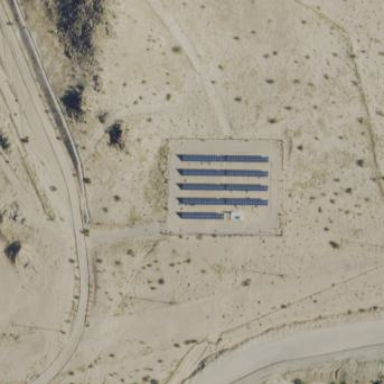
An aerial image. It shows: Solar power generator utilizing photovoltaic panels.